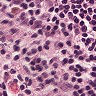
Metastatic tissue present: no